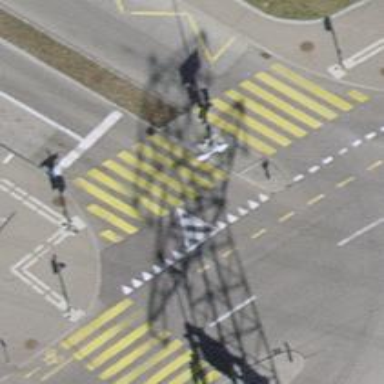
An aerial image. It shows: Marked footway crossing with visible markings.